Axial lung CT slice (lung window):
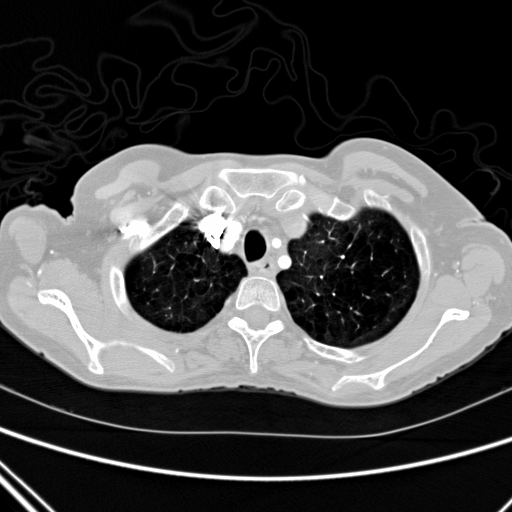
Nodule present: no